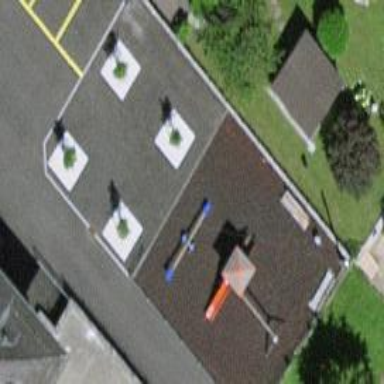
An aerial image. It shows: Playground area for leisure land.